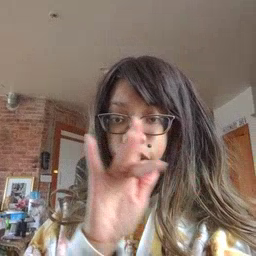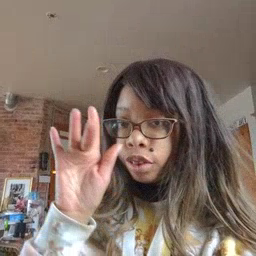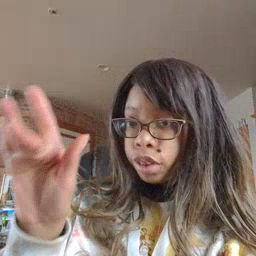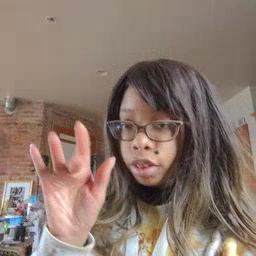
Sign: touch